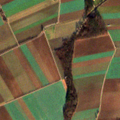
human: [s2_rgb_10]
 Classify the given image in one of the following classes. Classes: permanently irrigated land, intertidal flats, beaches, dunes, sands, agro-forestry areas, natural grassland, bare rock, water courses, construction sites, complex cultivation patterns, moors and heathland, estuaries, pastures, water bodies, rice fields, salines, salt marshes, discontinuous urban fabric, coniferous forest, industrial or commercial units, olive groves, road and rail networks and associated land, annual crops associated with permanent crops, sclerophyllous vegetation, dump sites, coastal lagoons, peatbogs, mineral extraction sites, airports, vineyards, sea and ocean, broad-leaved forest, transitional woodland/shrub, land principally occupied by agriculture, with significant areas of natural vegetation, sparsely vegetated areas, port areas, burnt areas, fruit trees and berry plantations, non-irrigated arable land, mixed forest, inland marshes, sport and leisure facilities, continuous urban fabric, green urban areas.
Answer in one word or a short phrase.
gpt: discontinuous urban fabric, non-irrigated arable land, complex cultivation patterns, broad-leaved forest